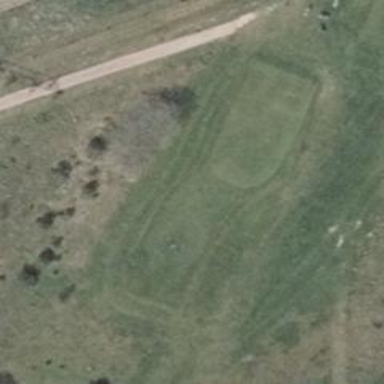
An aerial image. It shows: Golf tee.